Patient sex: M
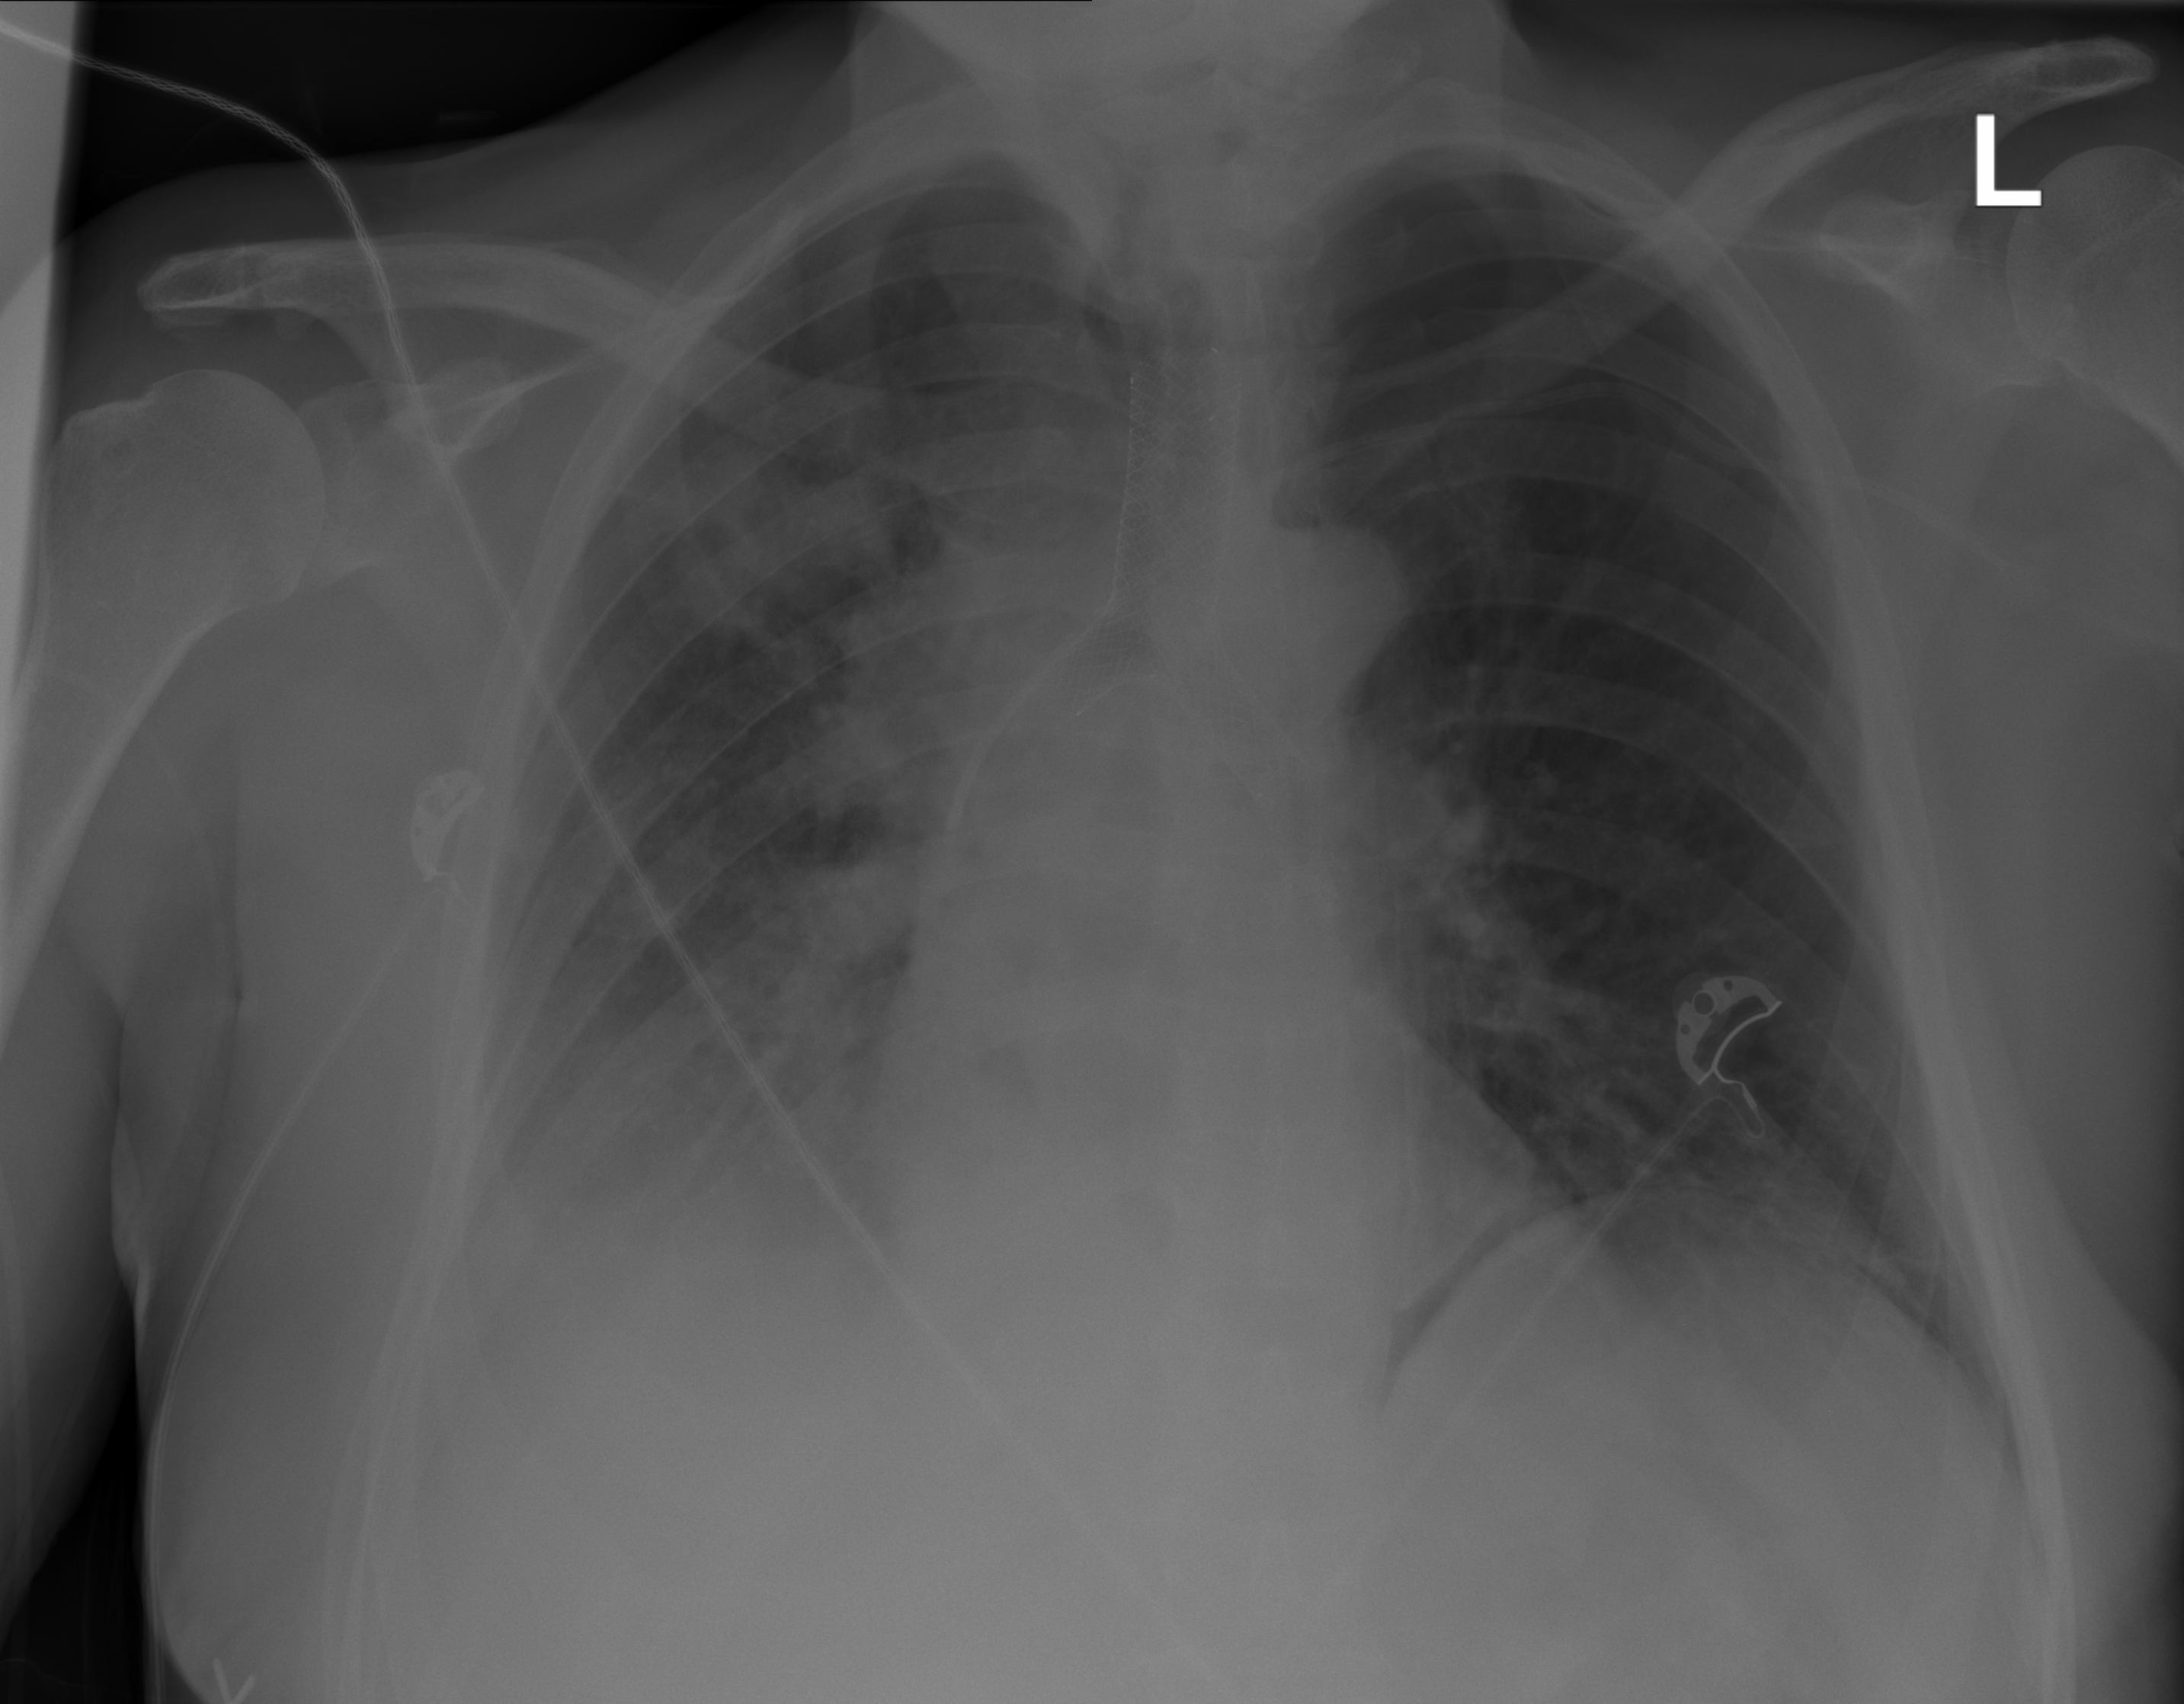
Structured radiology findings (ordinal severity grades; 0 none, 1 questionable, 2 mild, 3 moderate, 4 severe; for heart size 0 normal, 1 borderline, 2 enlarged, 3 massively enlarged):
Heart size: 0
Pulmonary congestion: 0
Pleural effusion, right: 2
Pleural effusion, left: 0
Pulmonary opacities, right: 2
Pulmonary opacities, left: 0
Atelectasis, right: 3
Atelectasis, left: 0